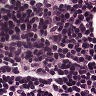
Metastatic tissue present: no